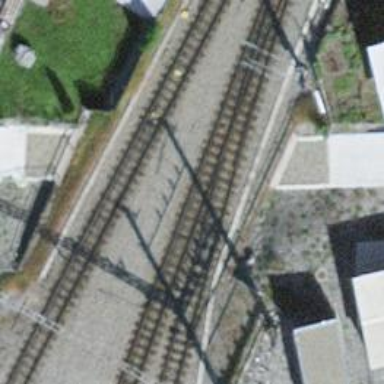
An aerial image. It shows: Narrow-gauge railway siding with electrified contact lines. It consists of one track.